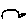
Label: bird